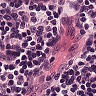
Metastatic tissue present: no